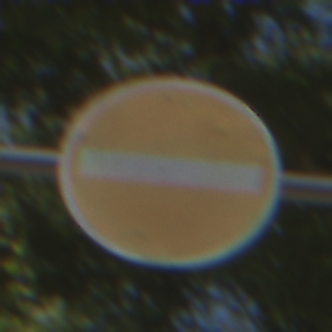
Verkehrszeichen: VerbotDerEinfahrt
Umgebung: Outdoor, RoadRail
Tageszeit: Midday
Wetter: Clear
Licht: Natural
Jahreszeit: NotSpecified
Kontrast: HighContrast